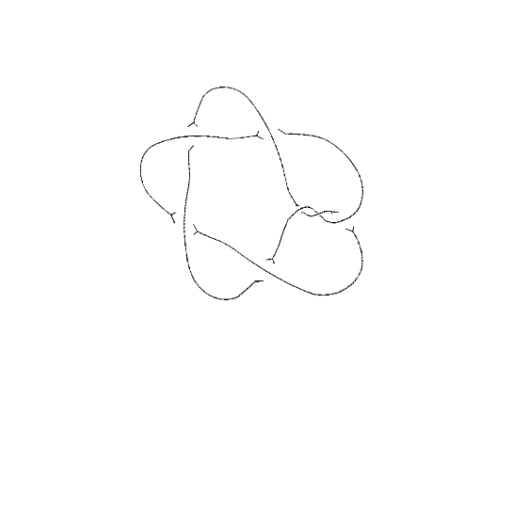
Crossing number: 7